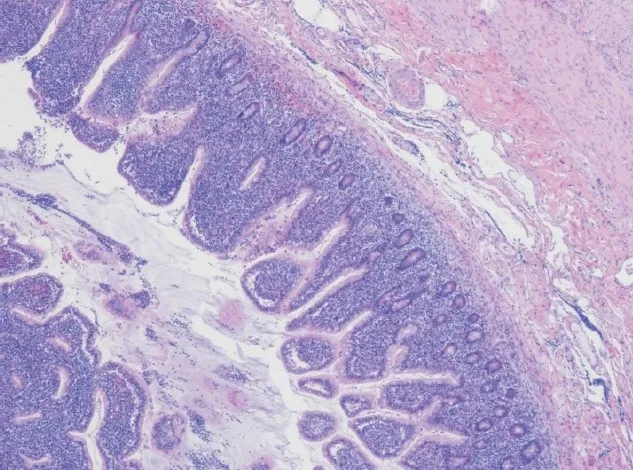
Small intestinal mucosa with villous blunting and florid infiltration of the lamina propria, intestinal crypts, and surface epithelium by small- to medium-sized monomorphic lymphoma cells.
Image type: pathology (h&e)